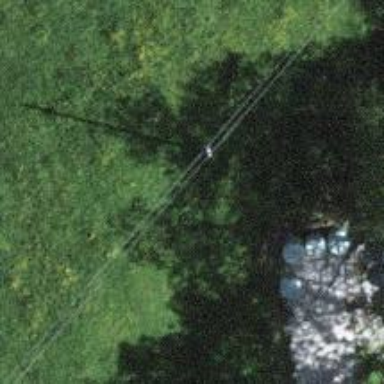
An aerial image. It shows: Power pole.